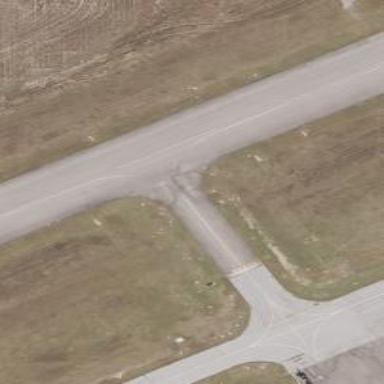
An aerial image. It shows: Asphalt taxiway in the airport.